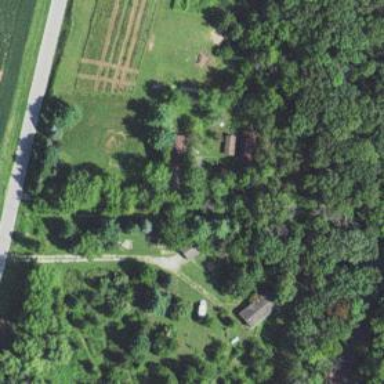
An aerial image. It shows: Driveway leading to service road.